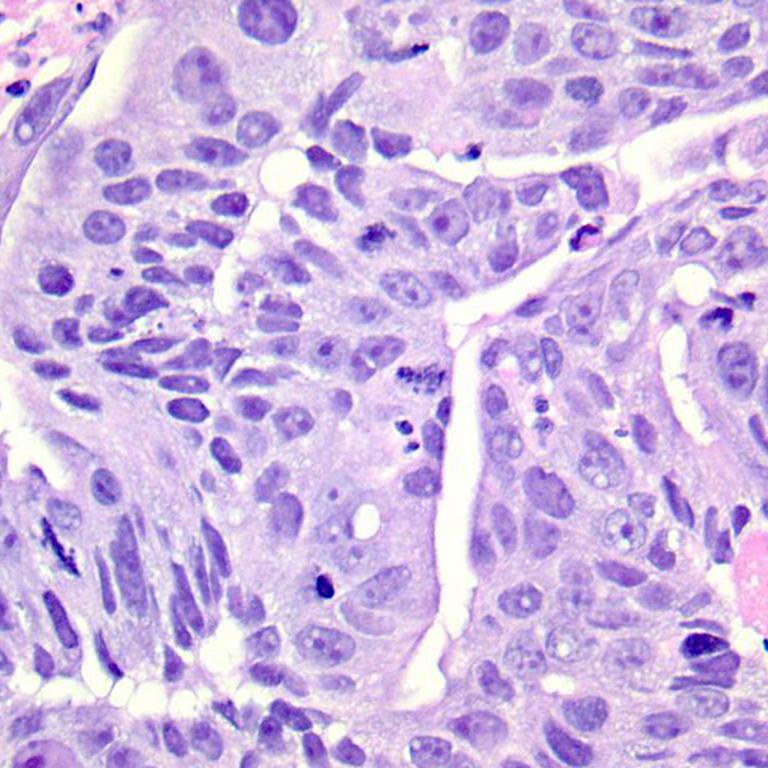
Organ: colon
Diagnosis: adenocarcinomas